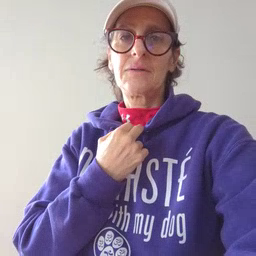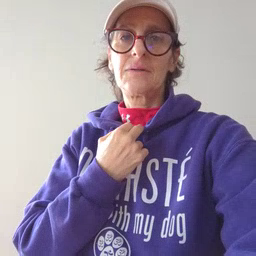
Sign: stuck